Question: I want to store weak references in an 'NSPointerArray' but I get an error:
'''
public var objectWithReloadFRC = NSPointerArray(options: NSPointerFunctionsWeakMemory)
objectWithReloadFRC.addPointer(self) //self is an UIViewController subclass
'''

tried this too:
'''
objectWithReloadFRC.addPointer(UnsafePointer(self)
'''
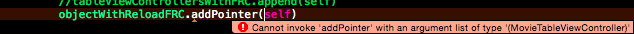
Answer: You can get a pointer to the storage used for an object with
'unsafeAddressOf()'. Since 'addPointer()' requires a pointer,
another conversion is needed:
'''
objectWithReloadFRC.addPointer(UnsafeMutablePointer(unsafeAddressOf(self)))
'''
'''
var objectWithReloadFRC = NSPointerArray(options: .weakMemory)
objectWithReloadFRC.addPointer(Unmanaged.passUnretained(self).toOpaque())
'''